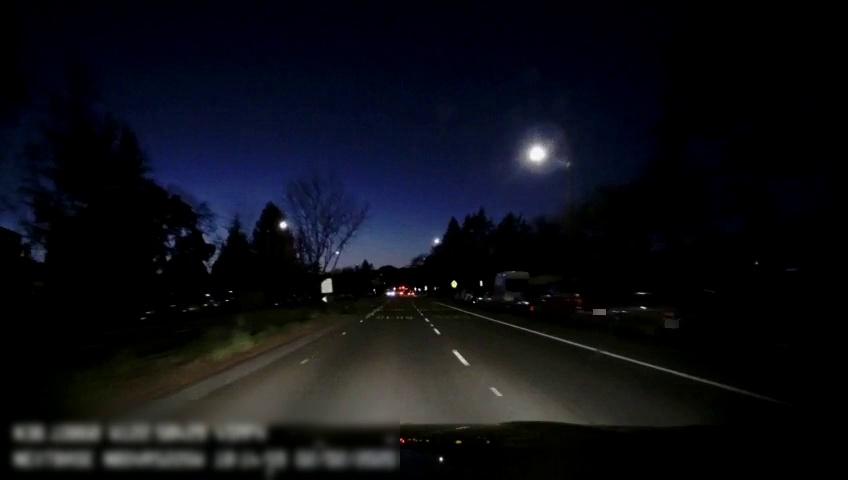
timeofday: Night
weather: Other
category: Drivable Space
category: Drivable Space
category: Vehicles | Car
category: Vehicles | Car
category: Vehicles | Van
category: Vehicles | Car
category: Vehicles | SUV
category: Vehicles | Car
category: Lanes | Alternate Lane
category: Lanes | Current Lane
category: Lanes | Current Lane